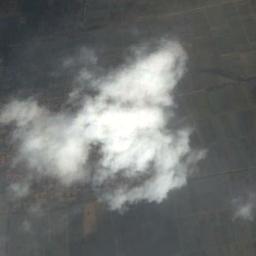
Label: cloud